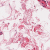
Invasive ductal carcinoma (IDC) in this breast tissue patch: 0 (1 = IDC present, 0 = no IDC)